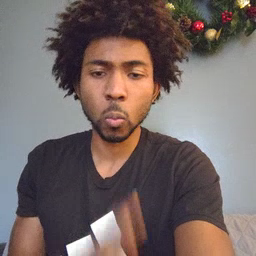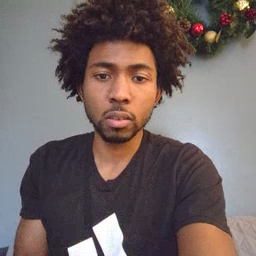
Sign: water